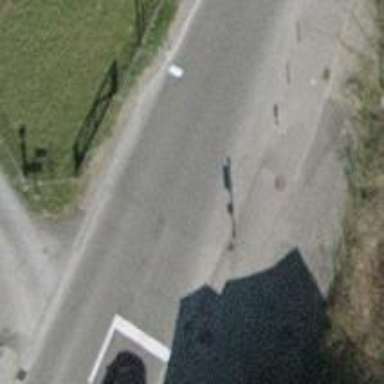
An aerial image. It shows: Road with traffic signals.